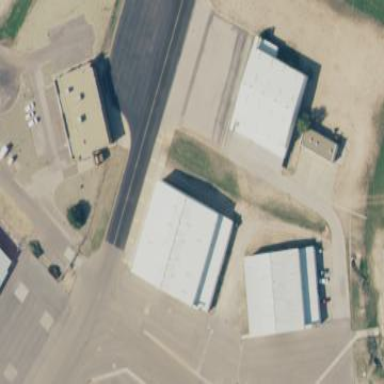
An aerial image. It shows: Hangar building.